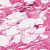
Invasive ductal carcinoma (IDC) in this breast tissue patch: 0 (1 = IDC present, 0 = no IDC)